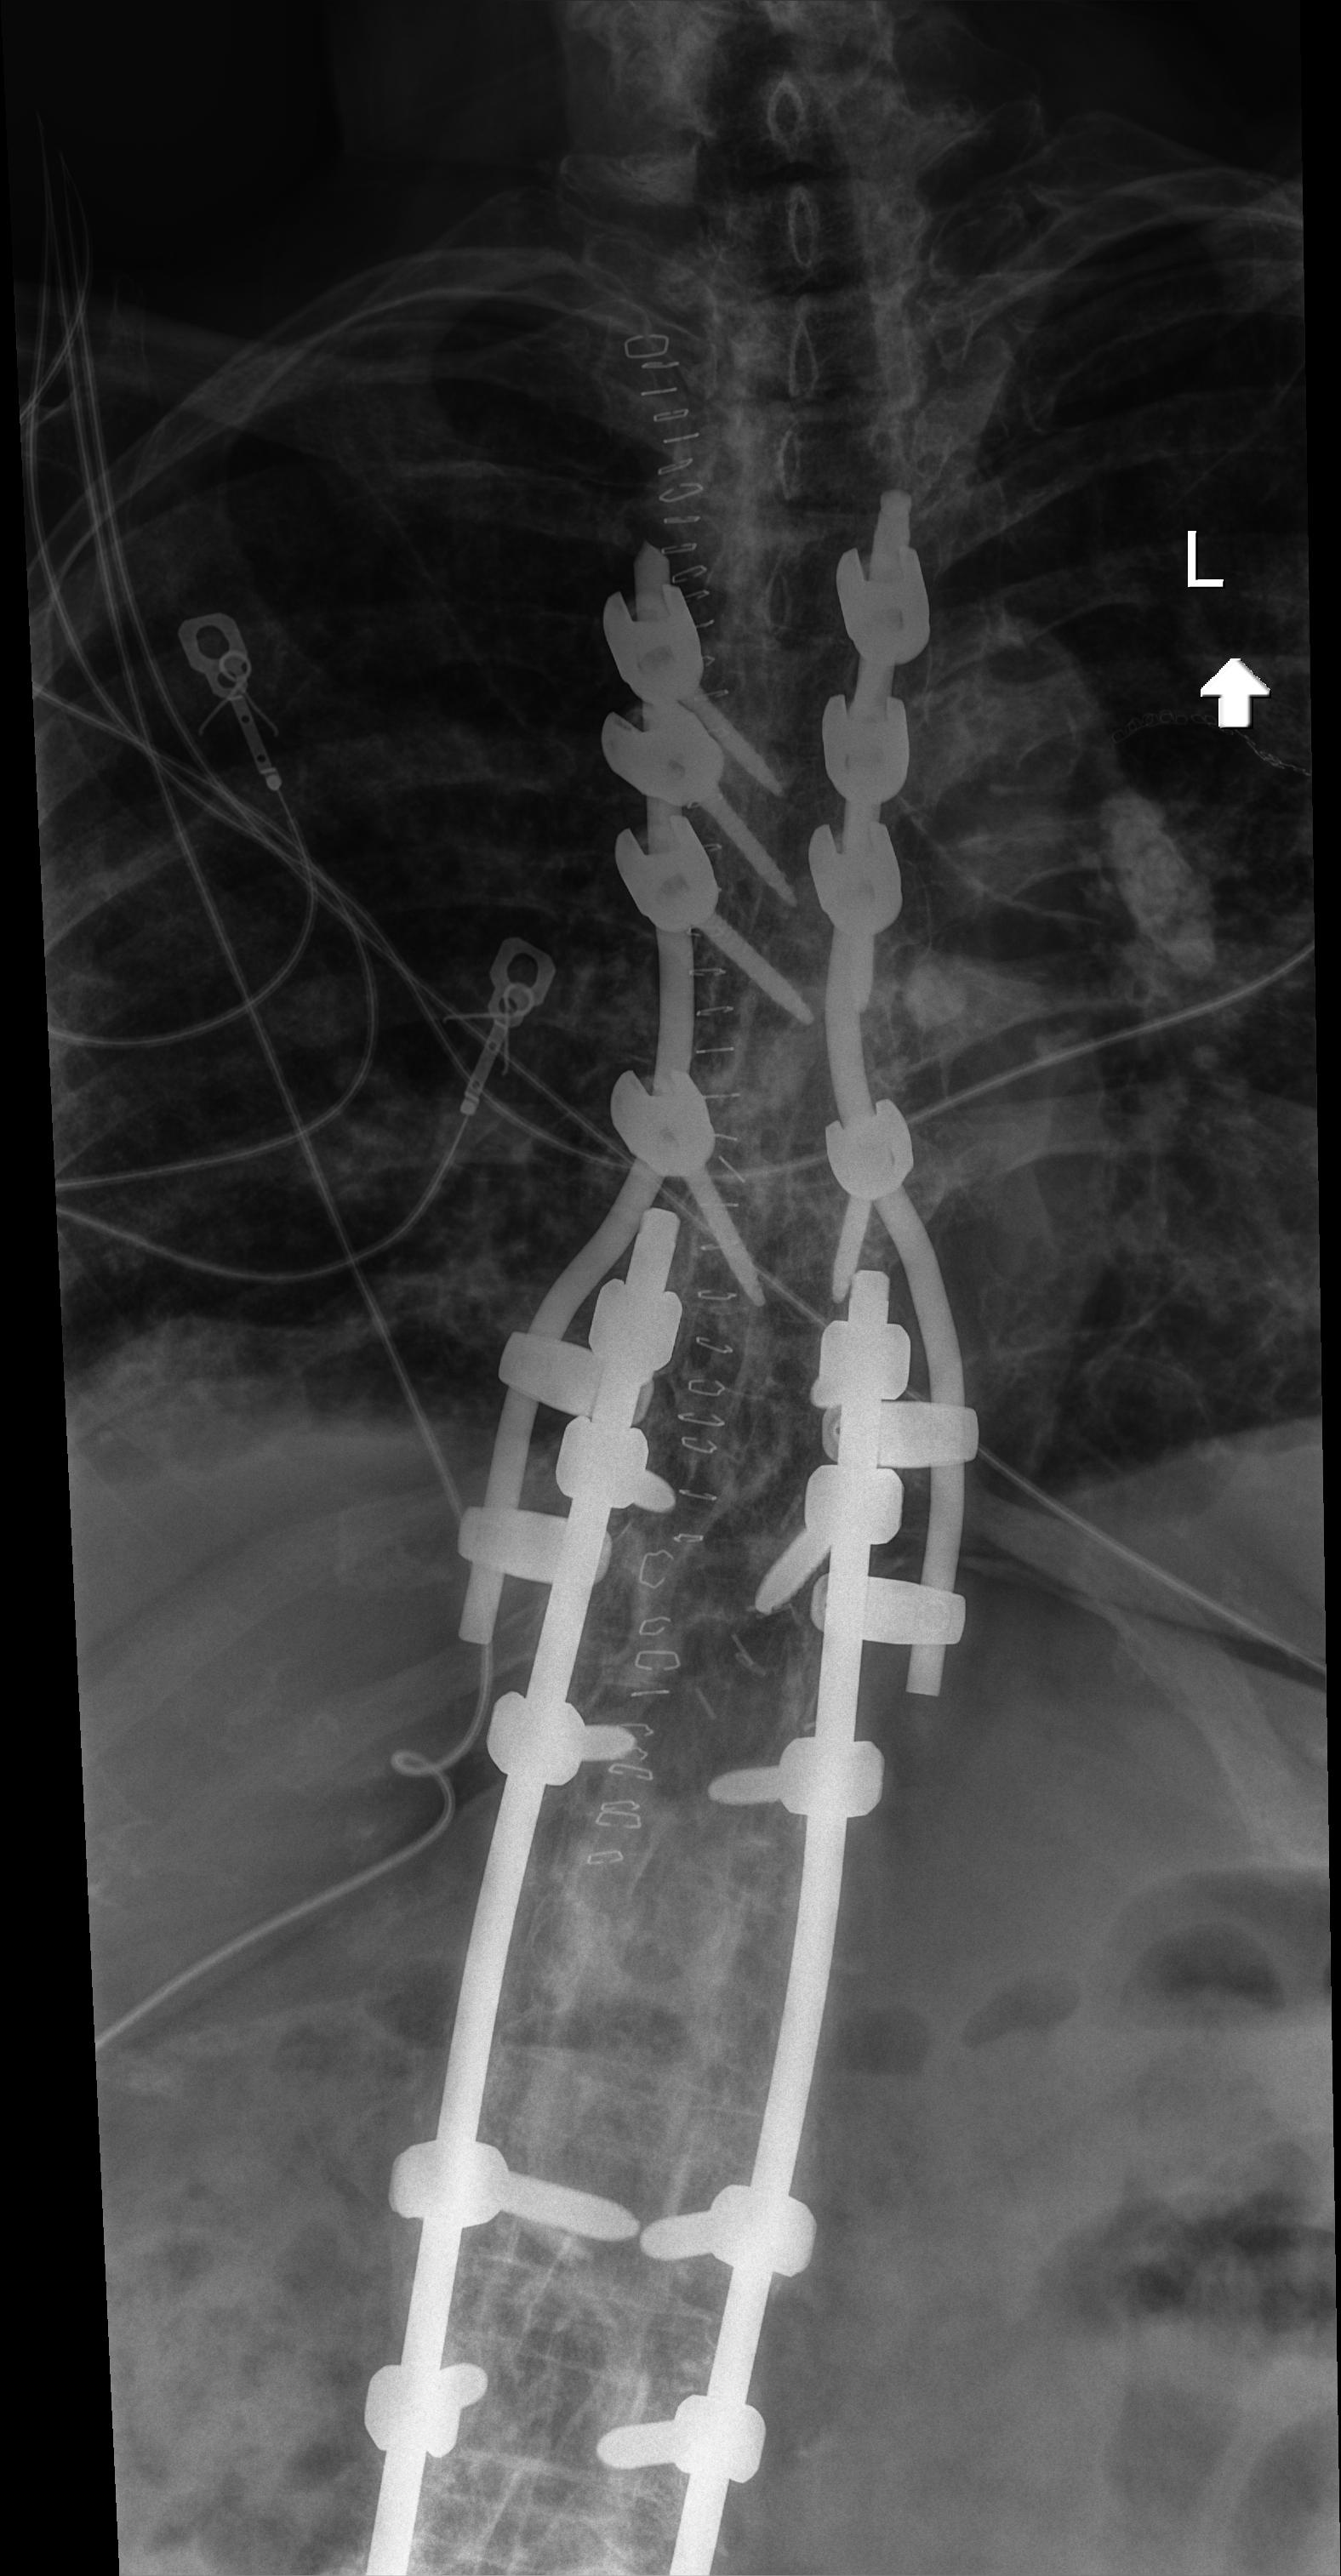
View: AP
Implant manufacturer: medtronic solera